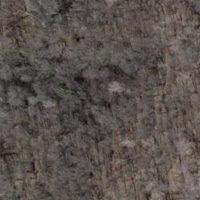
EUNIS habitat code: 41
Species observed at this site:
Vaccinium myrtillus